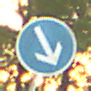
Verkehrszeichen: VorgeschriebeneVorbeifahrtRechts
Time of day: SunriseSunset
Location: Outdoor (RoadRail)
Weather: Clear
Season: NotSpecified
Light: Natural